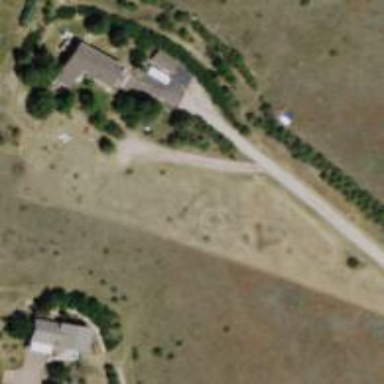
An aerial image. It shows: Driveway.